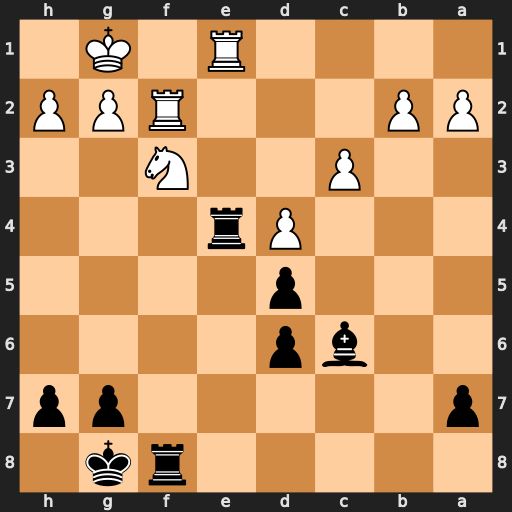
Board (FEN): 5rk1/p5pp/2bp4/3p4/3Pr3/2P2N2/PP3RPP/4R1K1
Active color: b
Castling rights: -
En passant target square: -
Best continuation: Rxf3 Rxe4 Rxf2